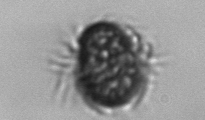
Label: Mesodinium